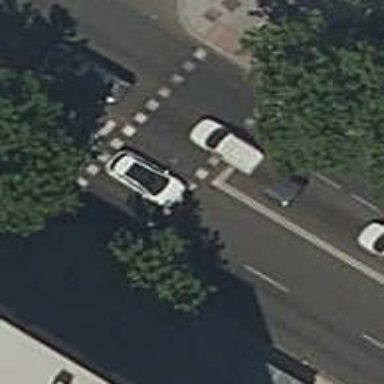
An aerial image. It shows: Footway crossing equipped with traffic signals.